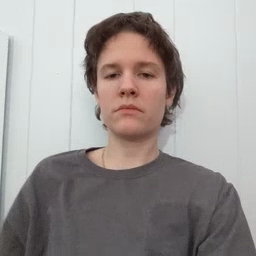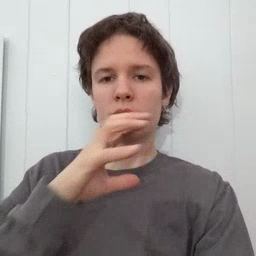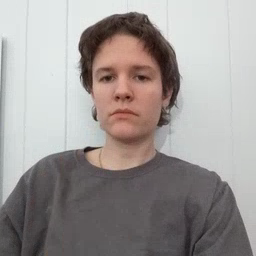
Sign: old